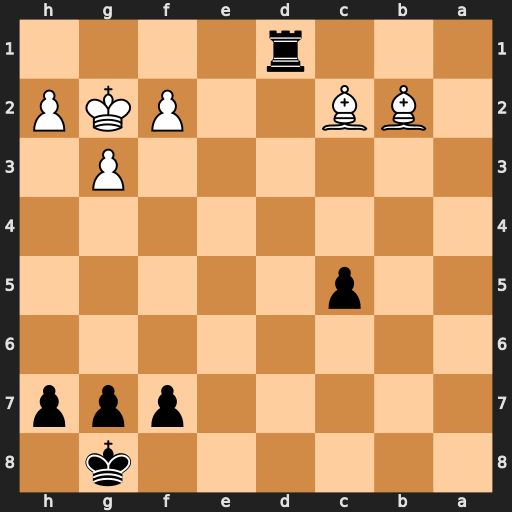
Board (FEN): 6k1/5ppp/8/2p5/8/6P1/1BB2PKP/3r4
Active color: b
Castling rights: -
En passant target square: -
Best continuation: Rd2 Ba3 Rxc2